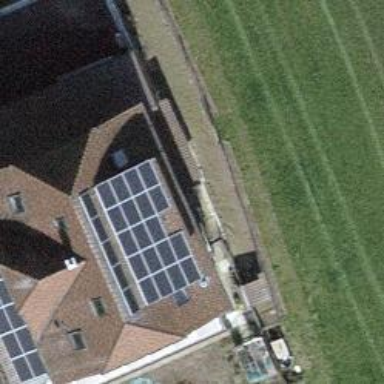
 consisting of solar photovoltaic panels."